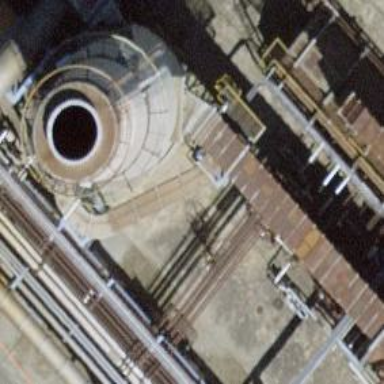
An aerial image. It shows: Chimney that is man-made.